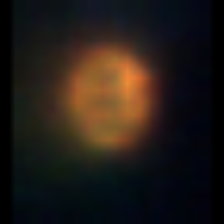
Taxon: NanoPlankton
Group: Other